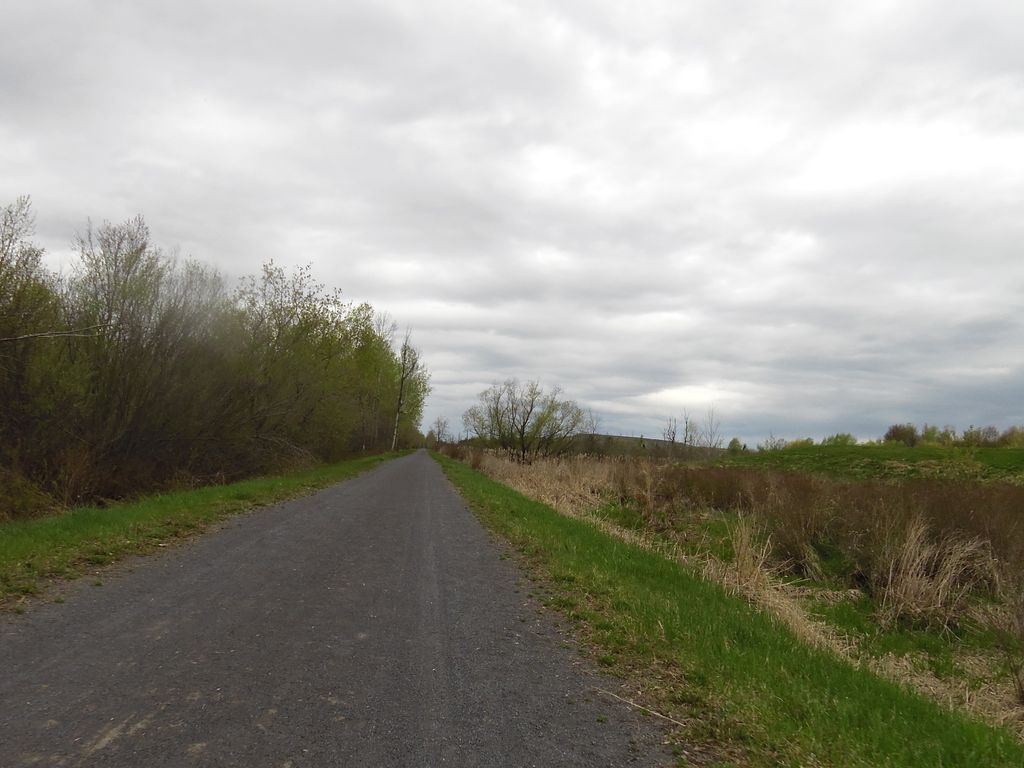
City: ottawa-gatineau